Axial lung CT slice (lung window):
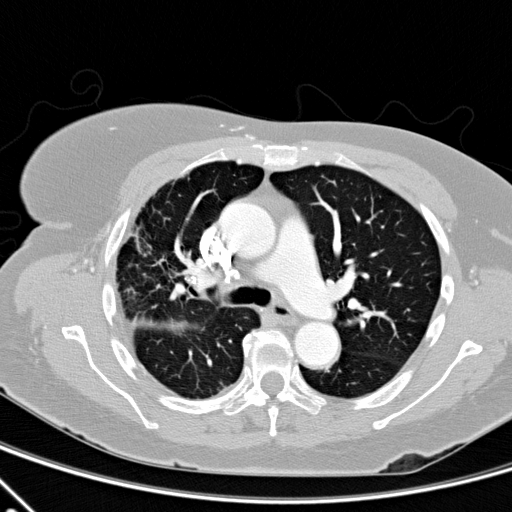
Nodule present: no